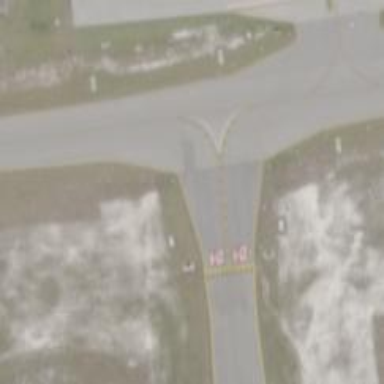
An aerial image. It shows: Image of taxiway at airport.